Question: How to set title and sub title in collapsing toolbarlayout in Android like whatsapp profile view.
I have attached sample screen shot of the same.

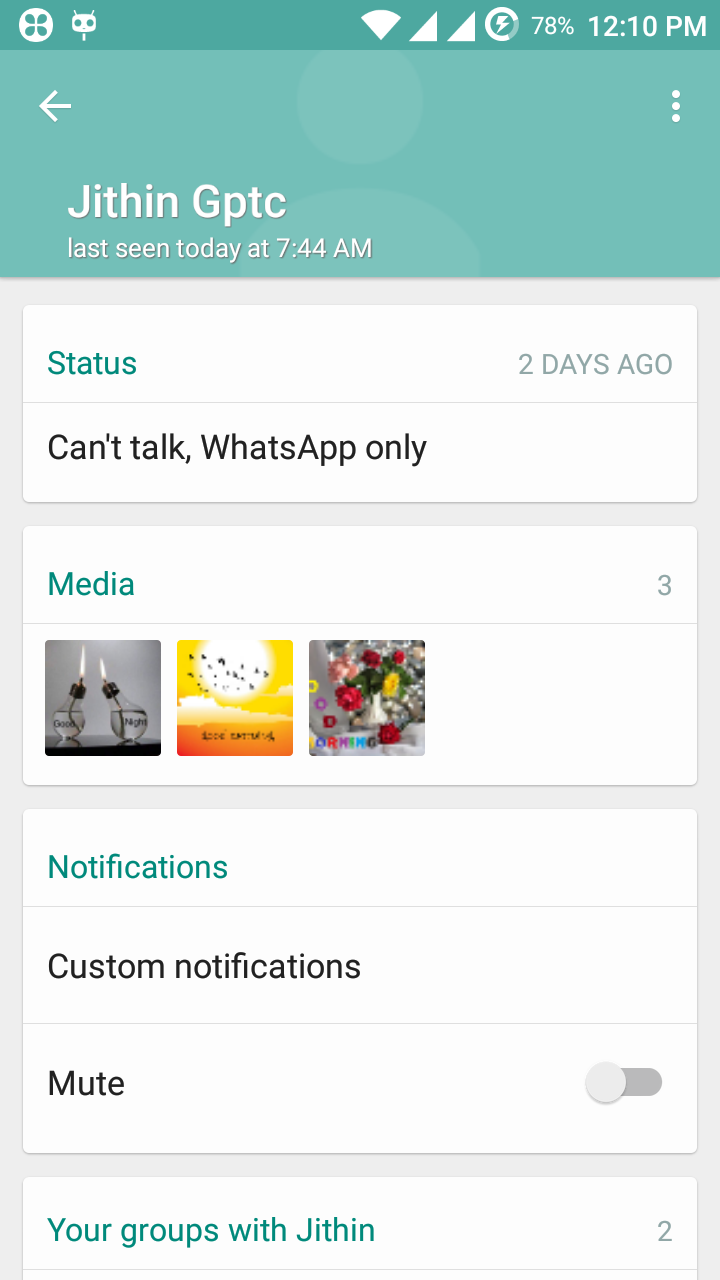
Answer: Finally i get my answer.
please check link. this is what i want.
<URL>
<URL>